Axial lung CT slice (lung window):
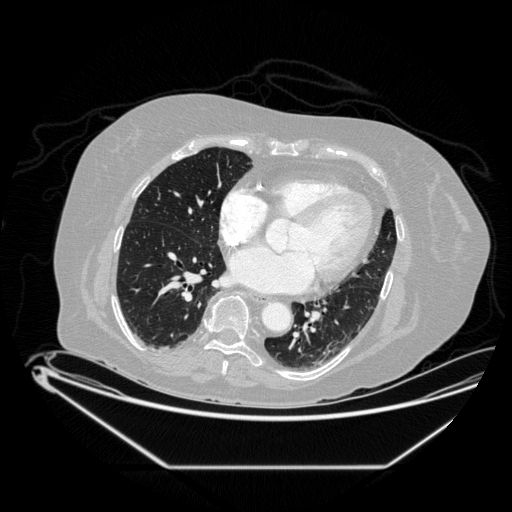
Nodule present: no